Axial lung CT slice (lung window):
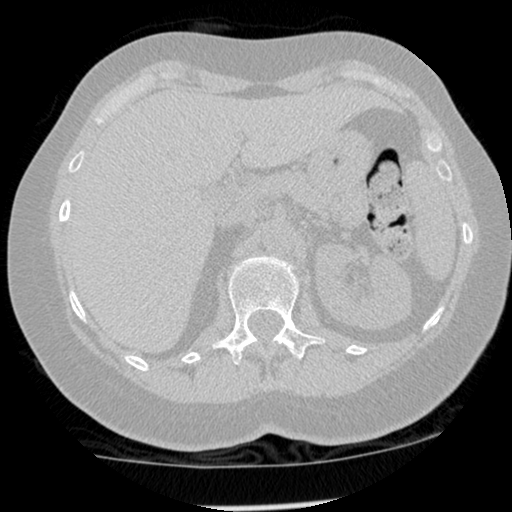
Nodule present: no